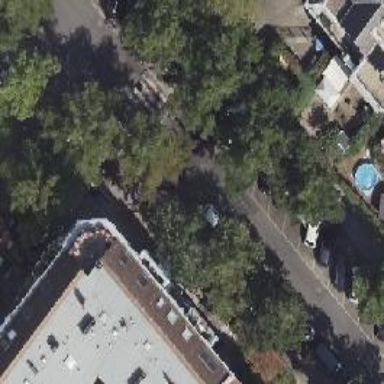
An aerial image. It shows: Beautiful avenue lined with deciduous broadleaved trees.